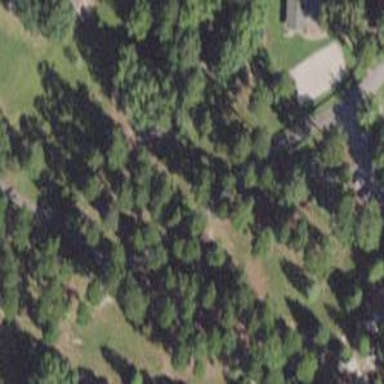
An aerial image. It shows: Disc golf hole.